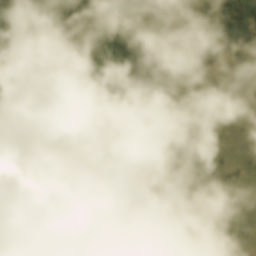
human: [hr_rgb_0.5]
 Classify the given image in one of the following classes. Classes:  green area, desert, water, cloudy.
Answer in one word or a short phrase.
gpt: cloudy